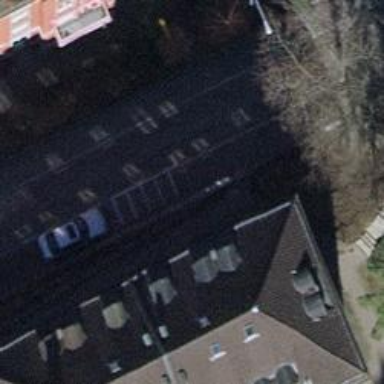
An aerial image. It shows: Bicycle parking facility.